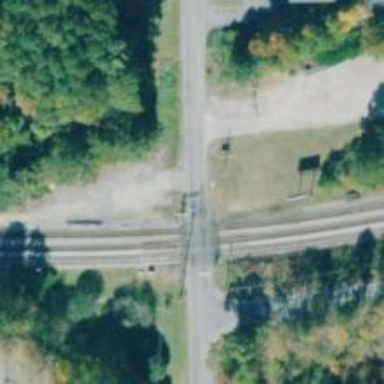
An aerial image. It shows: Level crossing on the railway with lights.